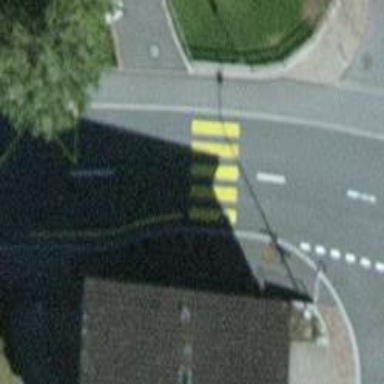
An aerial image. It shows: Uncontrolled road crossing.